Field crop: tomato
Growth stage: 1
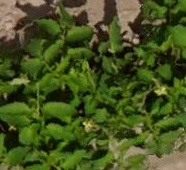
Species: tomato